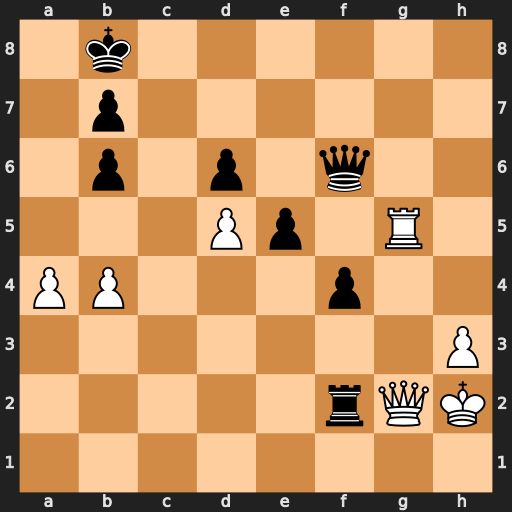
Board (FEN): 1k6/1p6/1p1p1q2/3Pp1R1/PP3p2/7P/5rQK/8
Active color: w
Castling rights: -
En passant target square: -
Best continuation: Rg8+ Ka7 Qxf2